Question: The problem is when i open the toolbox it blocks some of the form.

Like in the picture.
So how do i move the form to the middle of the screen or somewhere else?
Off curse this is VS2013 Using c# Windows forms application.
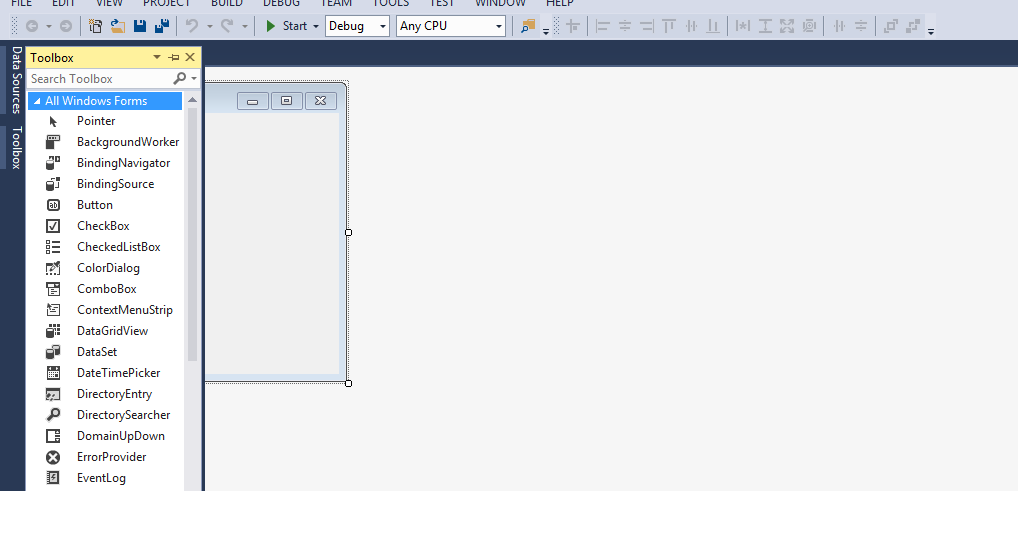
Answer: So as i thought you can't.
you can click the pin icon to dock the Toolbox.